Question: I need to assert the value of a variable in a workflow service.
I've already downloaded and am using the Microsoft.Activities.UnitTesting framework from CodePlex to test the workflow service endpoint, return values, and flow logic - but I need to verify the value of a variable after calling into an endpoint and getting a response - is that possible?
If it's not is there some other type of workaround that might work that involve changing the workflow itself to produce an output parameter? Because when in production I certainly wouldn't need one.
Thanks!
'''
[TestMethod]
[DeploymentItem(@"TestService\Service1.xamlx")]
public void TestValueOfInteger1AfterStart()
{
// inject the mocks into the service
var xamlInjector = new XamlInjector("Service1.xamlx");
xamlInjector.ReplaceAll(typeof(Receive), typeof(ReceiveStub));
xamlInjector.ReplaceAll(typeof(SendReply), typeof(SendReplyStub));
// setup the messages
var stubExtension = new MessagingStubExtension();
// enqueue a message for the receive activity using parameters content
stubExtension.EnqueueReceive(XName.Get("{http://tempuri.org/}IService"), "Start", null);
// setup the host
var host = WorkflowInvokerTest.Create(xamlInjector.GetWorkflowService().Body);
host.Extensions.Add(stubExtension);
try
{
host.TestActivity();
...
'''

'''
...
const BindingFlags bindingFlags = BindingFlags.NonPublic | BindingFlags.Instance;
// recover the WorkflowInstance
var proxy = stubExtension.GetType().GetProperty("InstanceProxy",
bindingFlags).GetValue(stubExtension,
bindingFlags,
null,
null,
null) as WorkflowInstanceProxy;
// recover the WorkflowInstance
var fieldInfo = proxy.GetType().GetField("instance", bindingFlags);
var workflowInstance = fieldInfo.GetValue(proxy) as WorkflowApplication;
// recover the ActivityExecutor
fieldInfo = workflowInstance.GetType().BaseType.GetField("executor", bindingFlags);
dynamic activityExecutor = fieldInfo.GetValue(workflowInstance);
// recover the rootInstance
fieldInfo = activityExecutor.GetType().GetField("rootInstance", bindingFlags);
var rootInstance = fieldInfo.GetValue(activityExecutor) as ActivityInstance;
// recover the cachedResolutionContext
fieldInfo = activityExecutor.GetType().GetField("cachedResolutionContext", bindingFlags);
var cachedResolutionContext = fieldInfo.GetValue(activityExecutor) as ActivityContext;
MethodInfo methodInfo = cachedResolutionContext.GetType().GetMethod("Reinitialize", bindingFlags);
methodInfo.Invoke(cachedResolutionContext, bindingFlags, null, new object[]
{
rootInstance,
activityExecutor
}, null);
var val = (int)((Sequence)rootInstance.Activity).Variables.First(x => x.Name == "integer1").Get(cachedResolutionContext);
Assert.AreEqual(val, 1, "The integer value of integer1 is not correct.");
'''
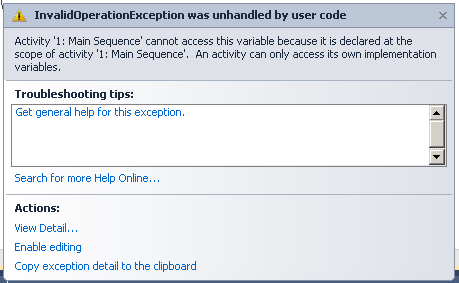
Answer: You could use AppFabric tracking and monitor the variable.
However, the question raises the further question that if you are already testing flow logic and outputs, why do you need to test the internal state of the wf instance?